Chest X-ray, PA view. Patient: 31 years old, sex F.
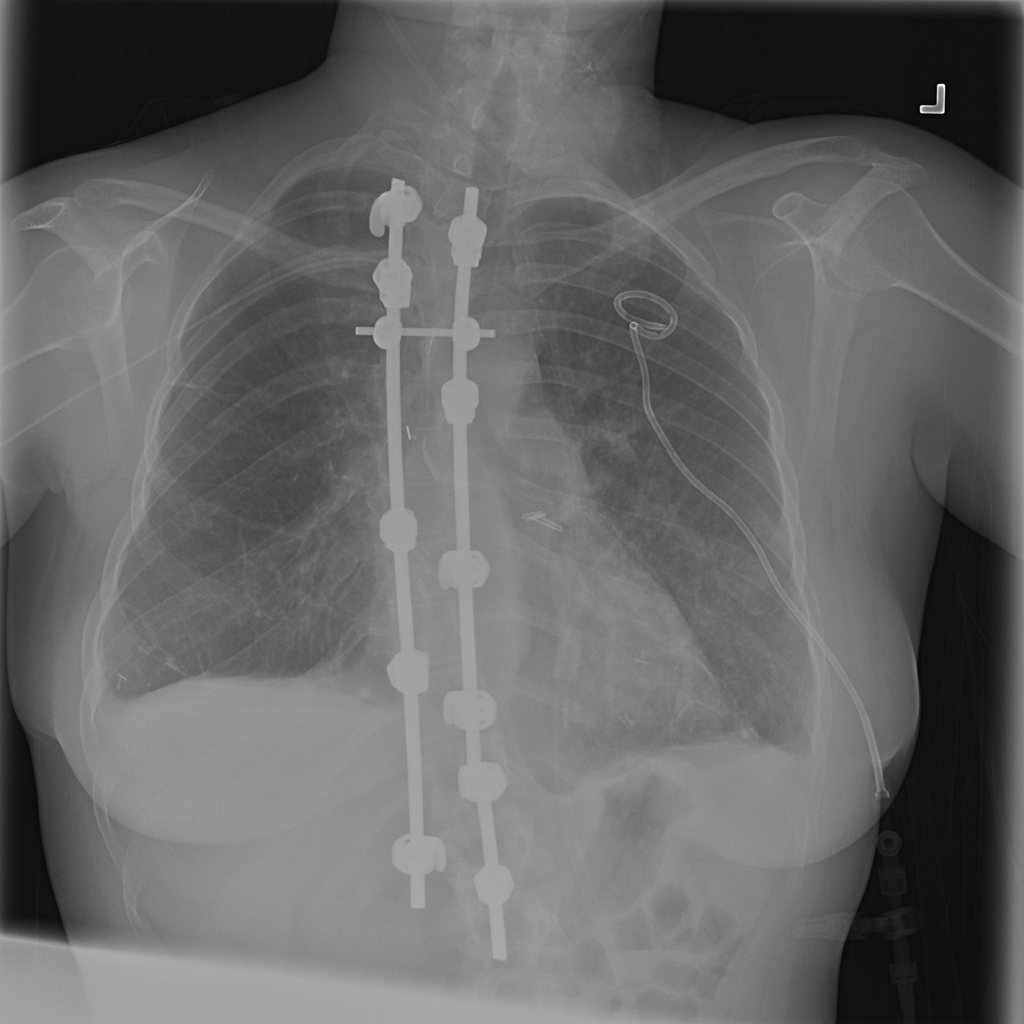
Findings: Fibrosis